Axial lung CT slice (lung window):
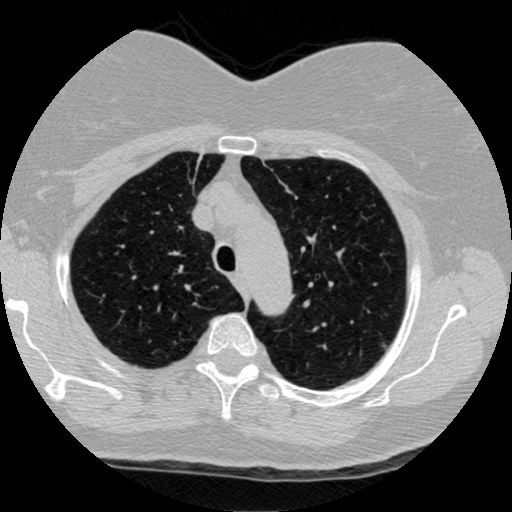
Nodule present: no